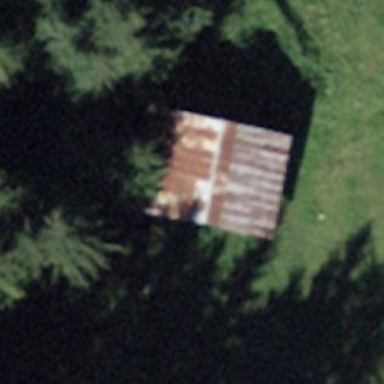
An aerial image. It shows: Rural barn.